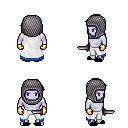
a pixel art fantasy rpg character, male body template, dark elf, purple skin, white trimmed cape, white pants, black long mohawk hairstyle, chain hood, gold gloves, black slippers, dagger, four views (front, back, left, right), 2x2 character sprite sheet, small pixel art, hard edges, no anti-aliasing